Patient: sex M, age 64
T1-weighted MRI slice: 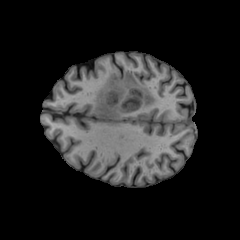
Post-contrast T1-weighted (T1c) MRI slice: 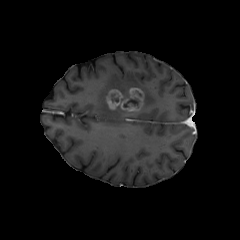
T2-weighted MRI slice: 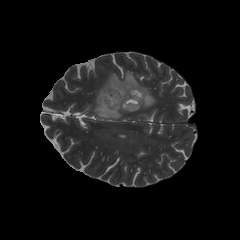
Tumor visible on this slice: yes
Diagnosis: Glioblastoma, IDH-wildtype
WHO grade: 4